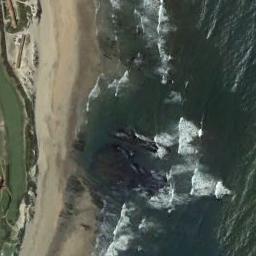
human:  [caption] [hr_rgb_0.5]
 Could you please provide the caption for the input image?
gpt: The beach with khaki sand and the beach has some marine stacks .

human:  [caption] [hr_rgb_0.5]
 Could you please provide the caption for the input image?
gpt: There are footprints by the beach .

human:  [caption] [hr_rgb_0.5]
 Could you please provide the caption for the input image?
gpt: The green oceans and breaking the rocks .

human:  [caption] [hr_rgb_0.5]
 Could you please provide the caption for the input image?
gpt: The beach is made up of dark green seawater and a yellow coast with dense green plants .

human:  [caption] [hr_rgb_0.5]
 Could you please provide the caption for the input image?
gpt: The grass is beside the beach .